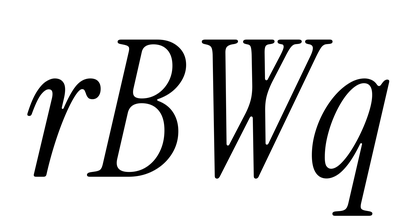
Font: InstrumentSerif-Italic